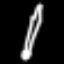
Label: pencil